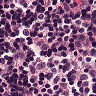
Metastatic tissue present: no